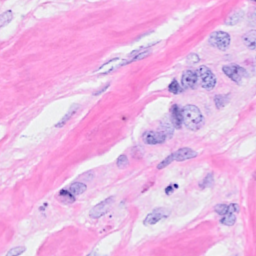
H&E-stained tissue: Breast